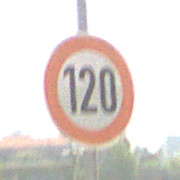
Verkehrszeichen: Geschwindigkeit120
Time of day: MorningAfternoon
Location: Outdoor (Suburban)
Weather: Clear
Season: NotSpecified
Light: Natural